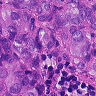
Metastatic tissue present: yes